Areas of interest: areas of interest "Factory"
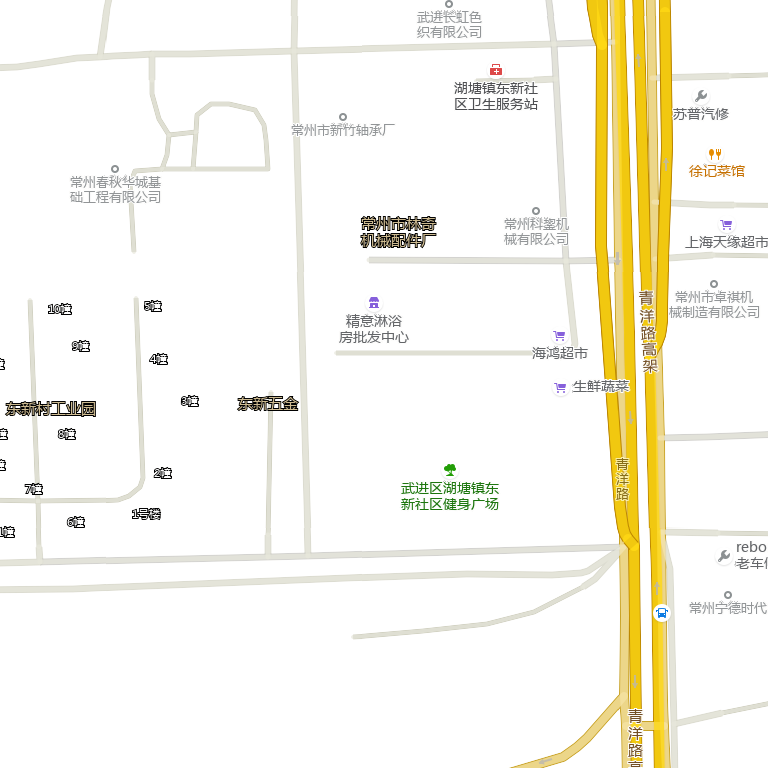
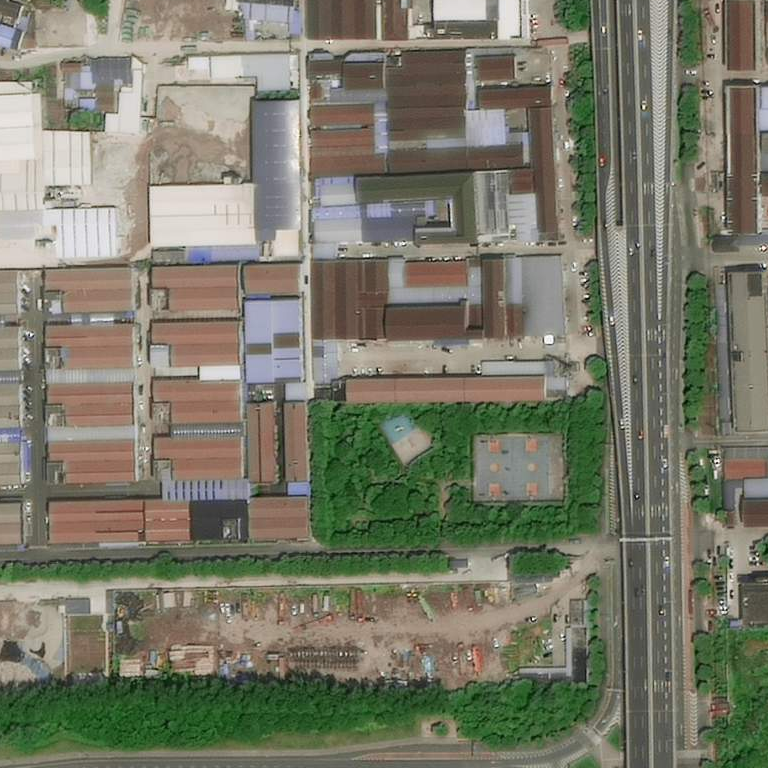